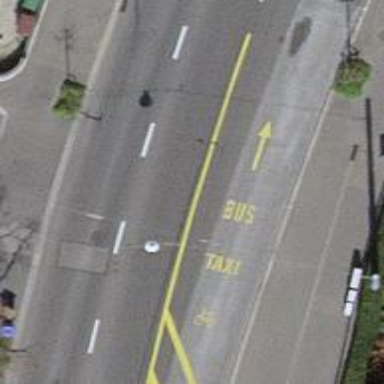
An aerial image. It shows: Trolleybus stop position for public transport.